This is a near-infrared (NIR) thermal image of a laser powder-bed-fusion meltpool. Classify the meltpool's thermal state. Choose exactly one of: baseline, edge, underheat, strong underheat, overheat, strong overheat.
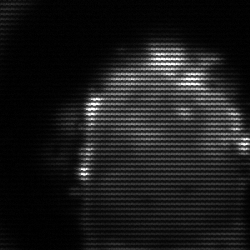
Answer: baseline